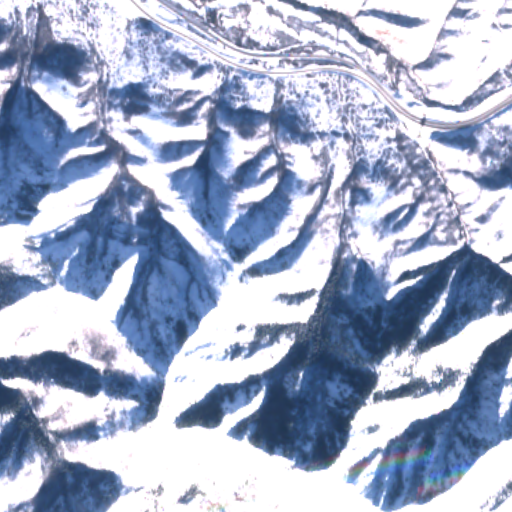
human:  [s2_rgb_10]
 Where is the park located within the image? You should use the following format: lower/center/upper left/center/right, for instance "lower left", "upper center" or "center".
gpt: The park is located in the upper of the image.
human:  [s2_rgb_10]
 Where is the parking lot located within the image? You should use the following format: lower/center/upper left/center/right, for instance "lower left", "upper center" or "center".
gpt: The parking lot is located in the center right of the image.
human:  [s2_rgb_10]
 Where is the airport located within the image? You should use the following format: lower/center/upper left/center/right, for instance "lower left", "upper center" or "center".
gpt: There is no airport in the image.